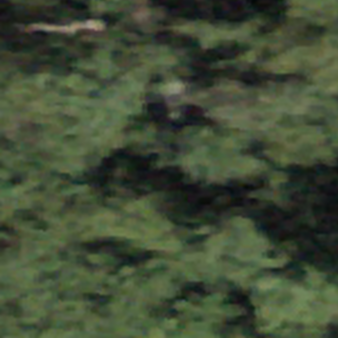
Label: other